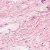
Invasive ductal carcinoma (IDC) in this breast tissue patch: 0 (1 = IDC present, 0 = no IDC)